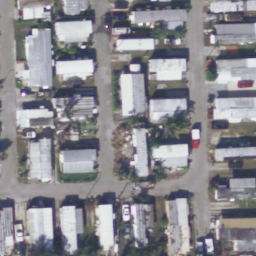
Label: residential